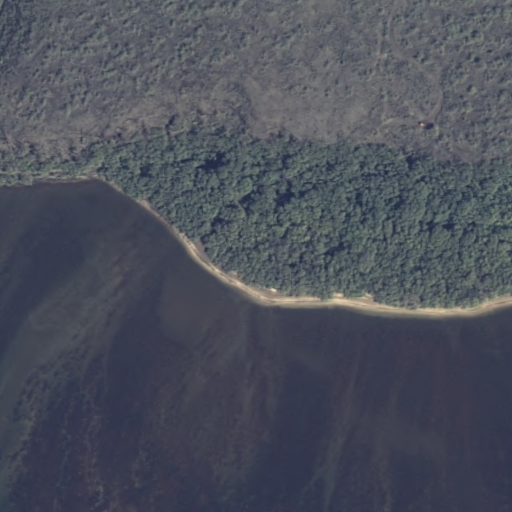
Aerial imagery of cape in Hawaii named Kaumanamana Point containing only unknown